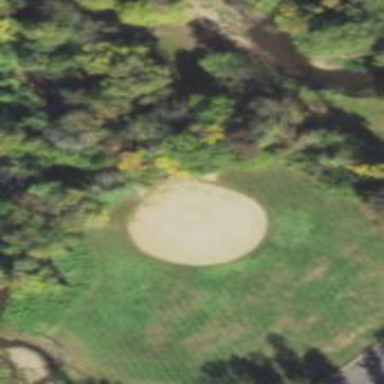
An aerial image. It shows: Baseball pitch for leisure and sports activities.